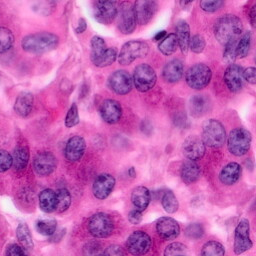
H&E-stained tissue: Pancreatic